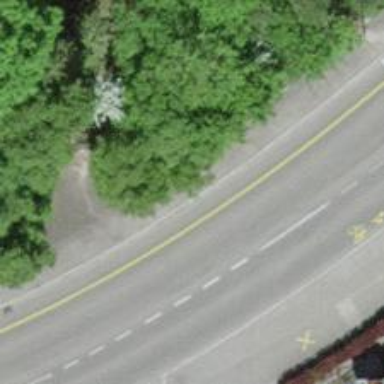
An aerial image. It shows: Asphalt sidewalk.